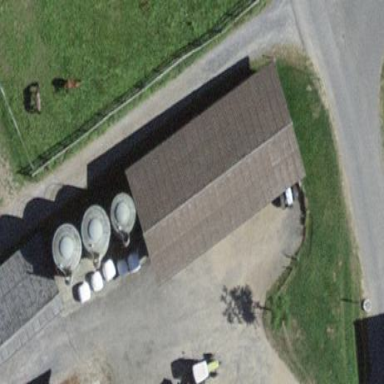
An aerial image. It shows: Shed.